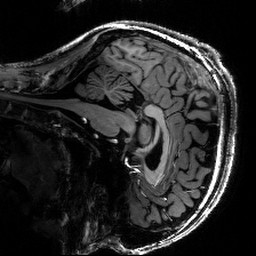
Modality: T1w
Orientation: sagittal
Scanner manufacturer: siemens
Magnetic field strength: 6.98 T
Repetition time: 2.5 s
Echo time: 0.00288 s